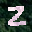
Label: 2